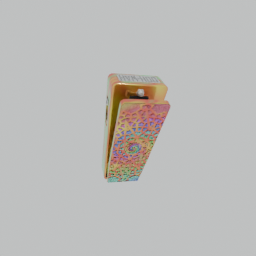
Label: electronics